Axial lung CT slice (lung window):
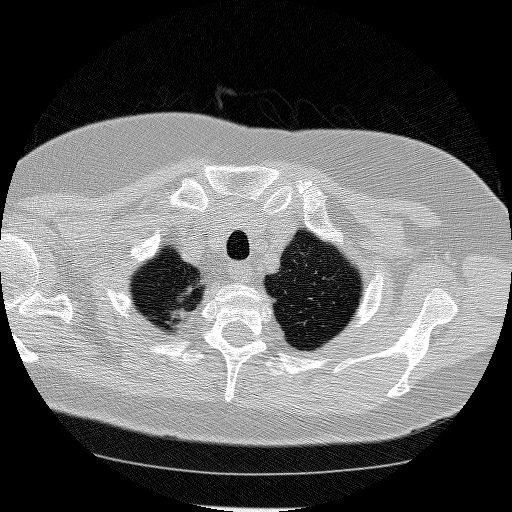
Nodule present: no